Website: apple-inc
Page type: receipt
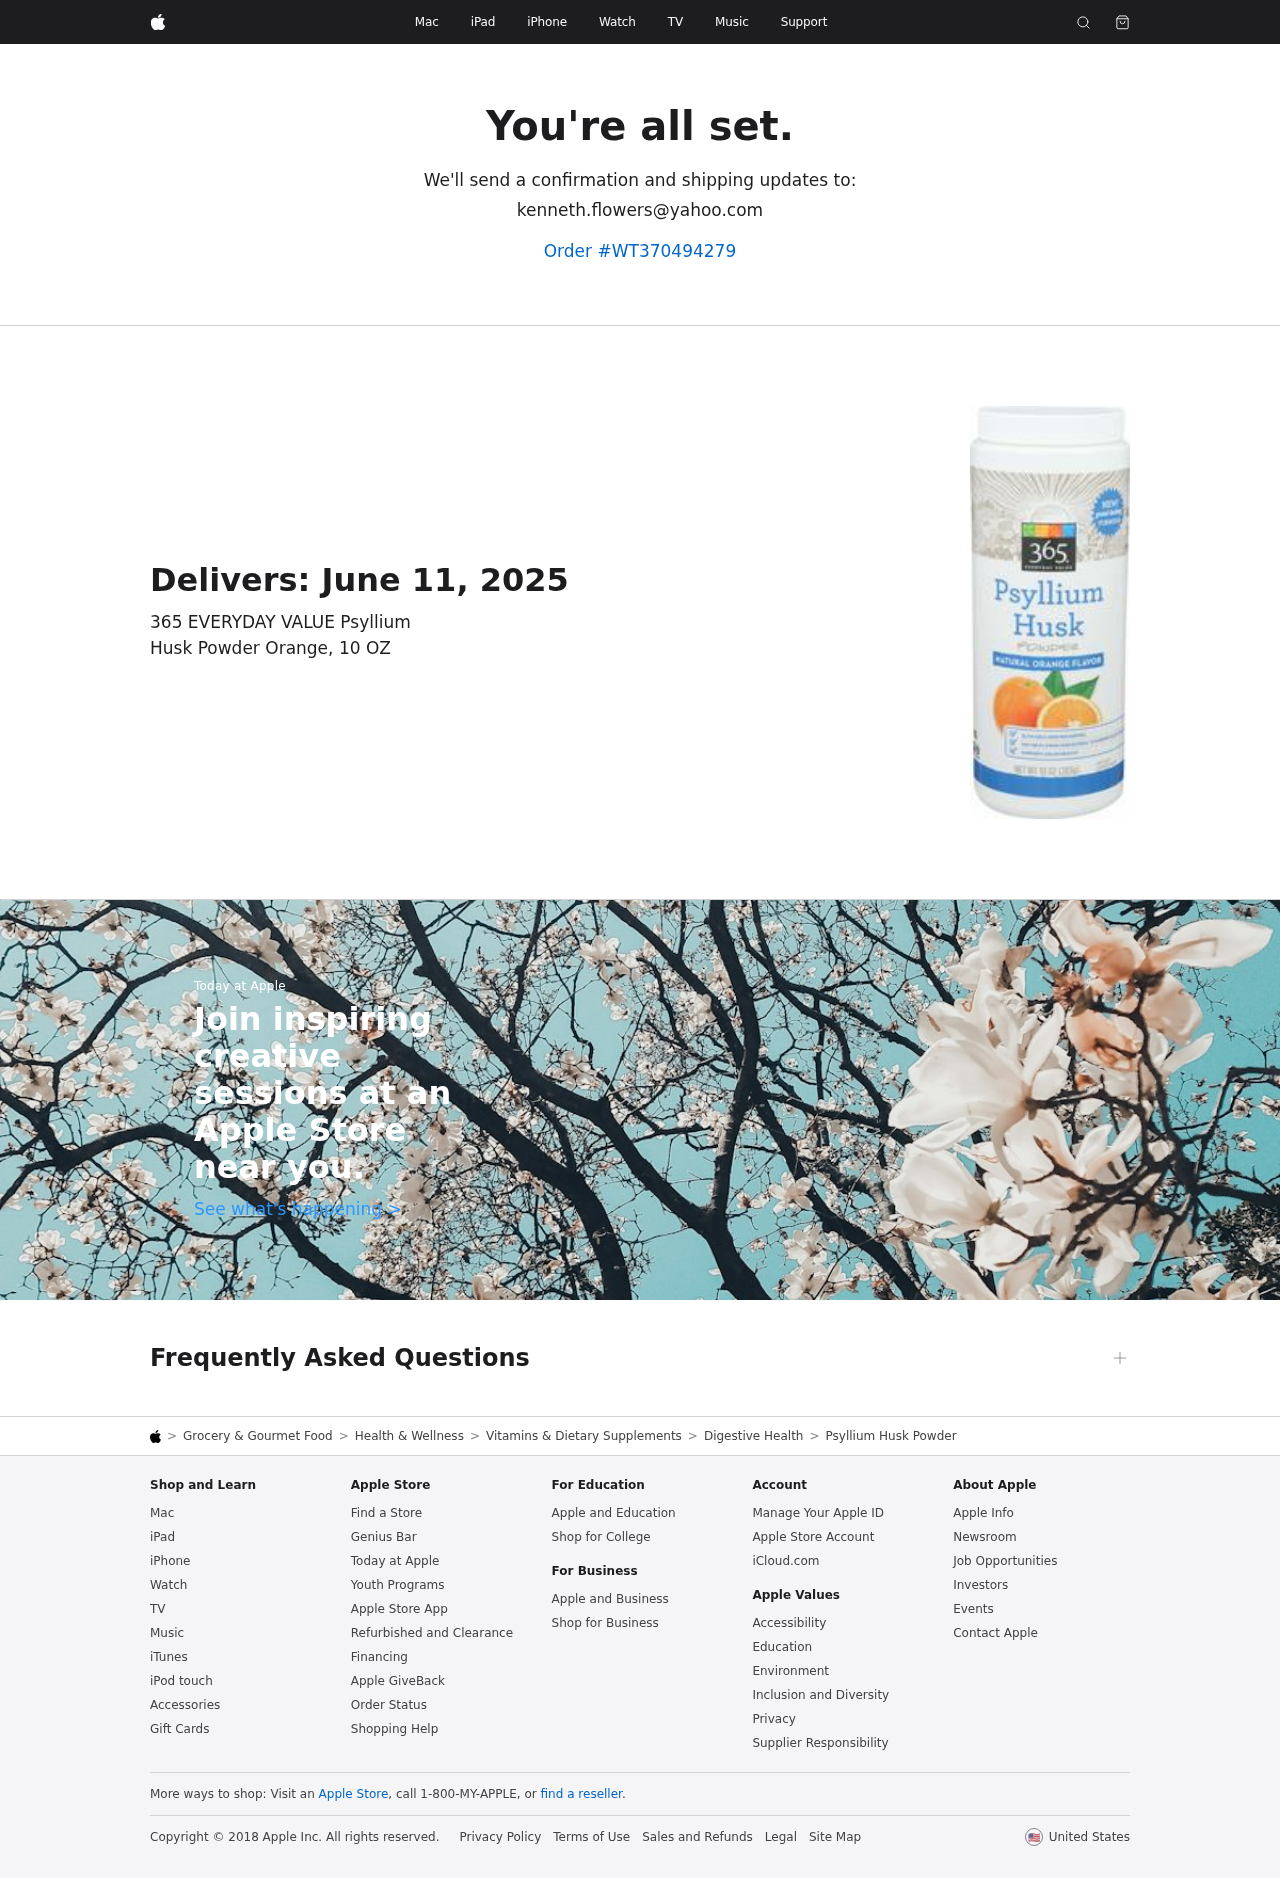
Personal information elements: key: PII_EMAIL
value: kenneth.flowers@yahoo.com
Product elements: key: PRODUCT1_BREADCRUMB
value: Grocery & Gourmet Food
Health & Wellness
Vitamins & Dietary Supplements
Digestive Health
Psyllium Husk Powder
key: PRODUCT1_NAME
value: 365 EVERYDAY VALUE Psyllium Husk Powder Orange, 10 OZ
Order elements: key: ORDER_ID
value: Order #WT370494279
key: ORDER_DELIVERY_DATE
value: June 11, 2025